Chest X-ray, AP view. Patient: 53 years old, sex F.
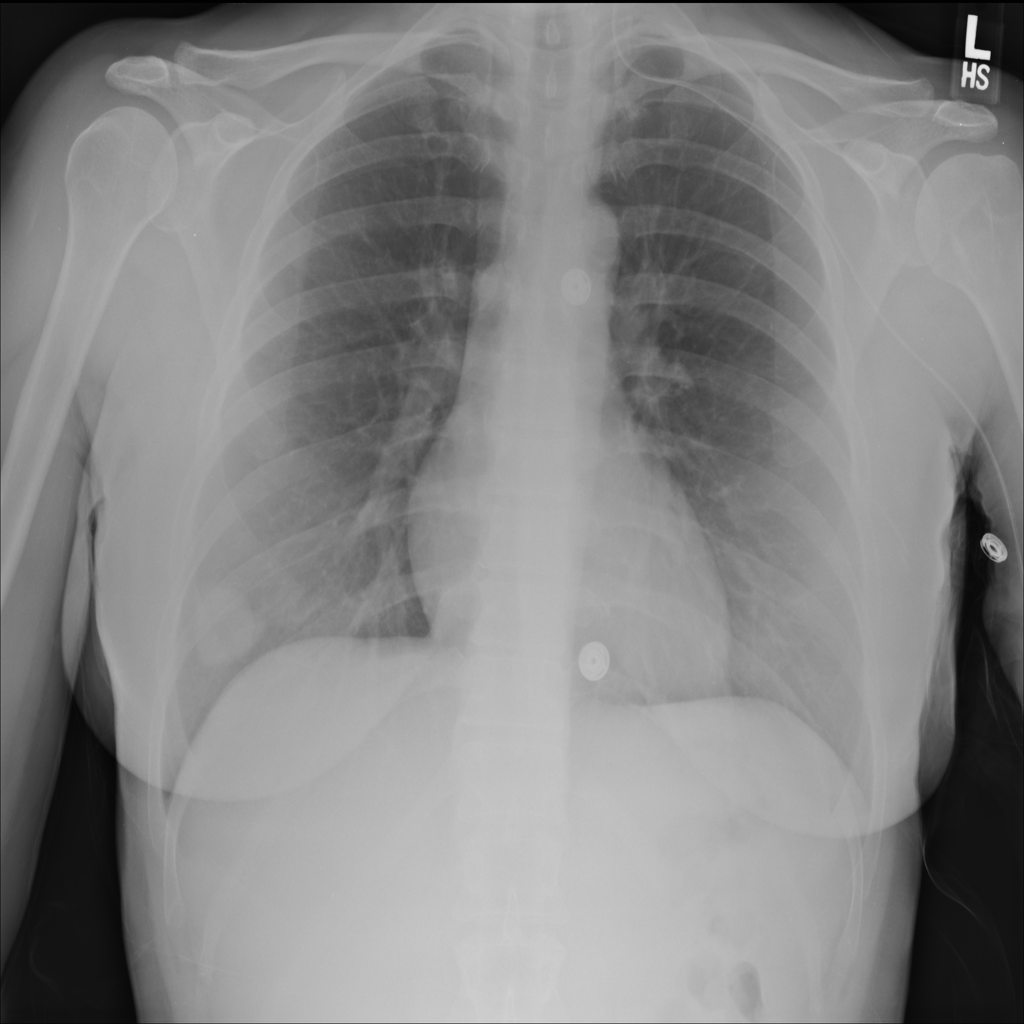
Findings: Mass